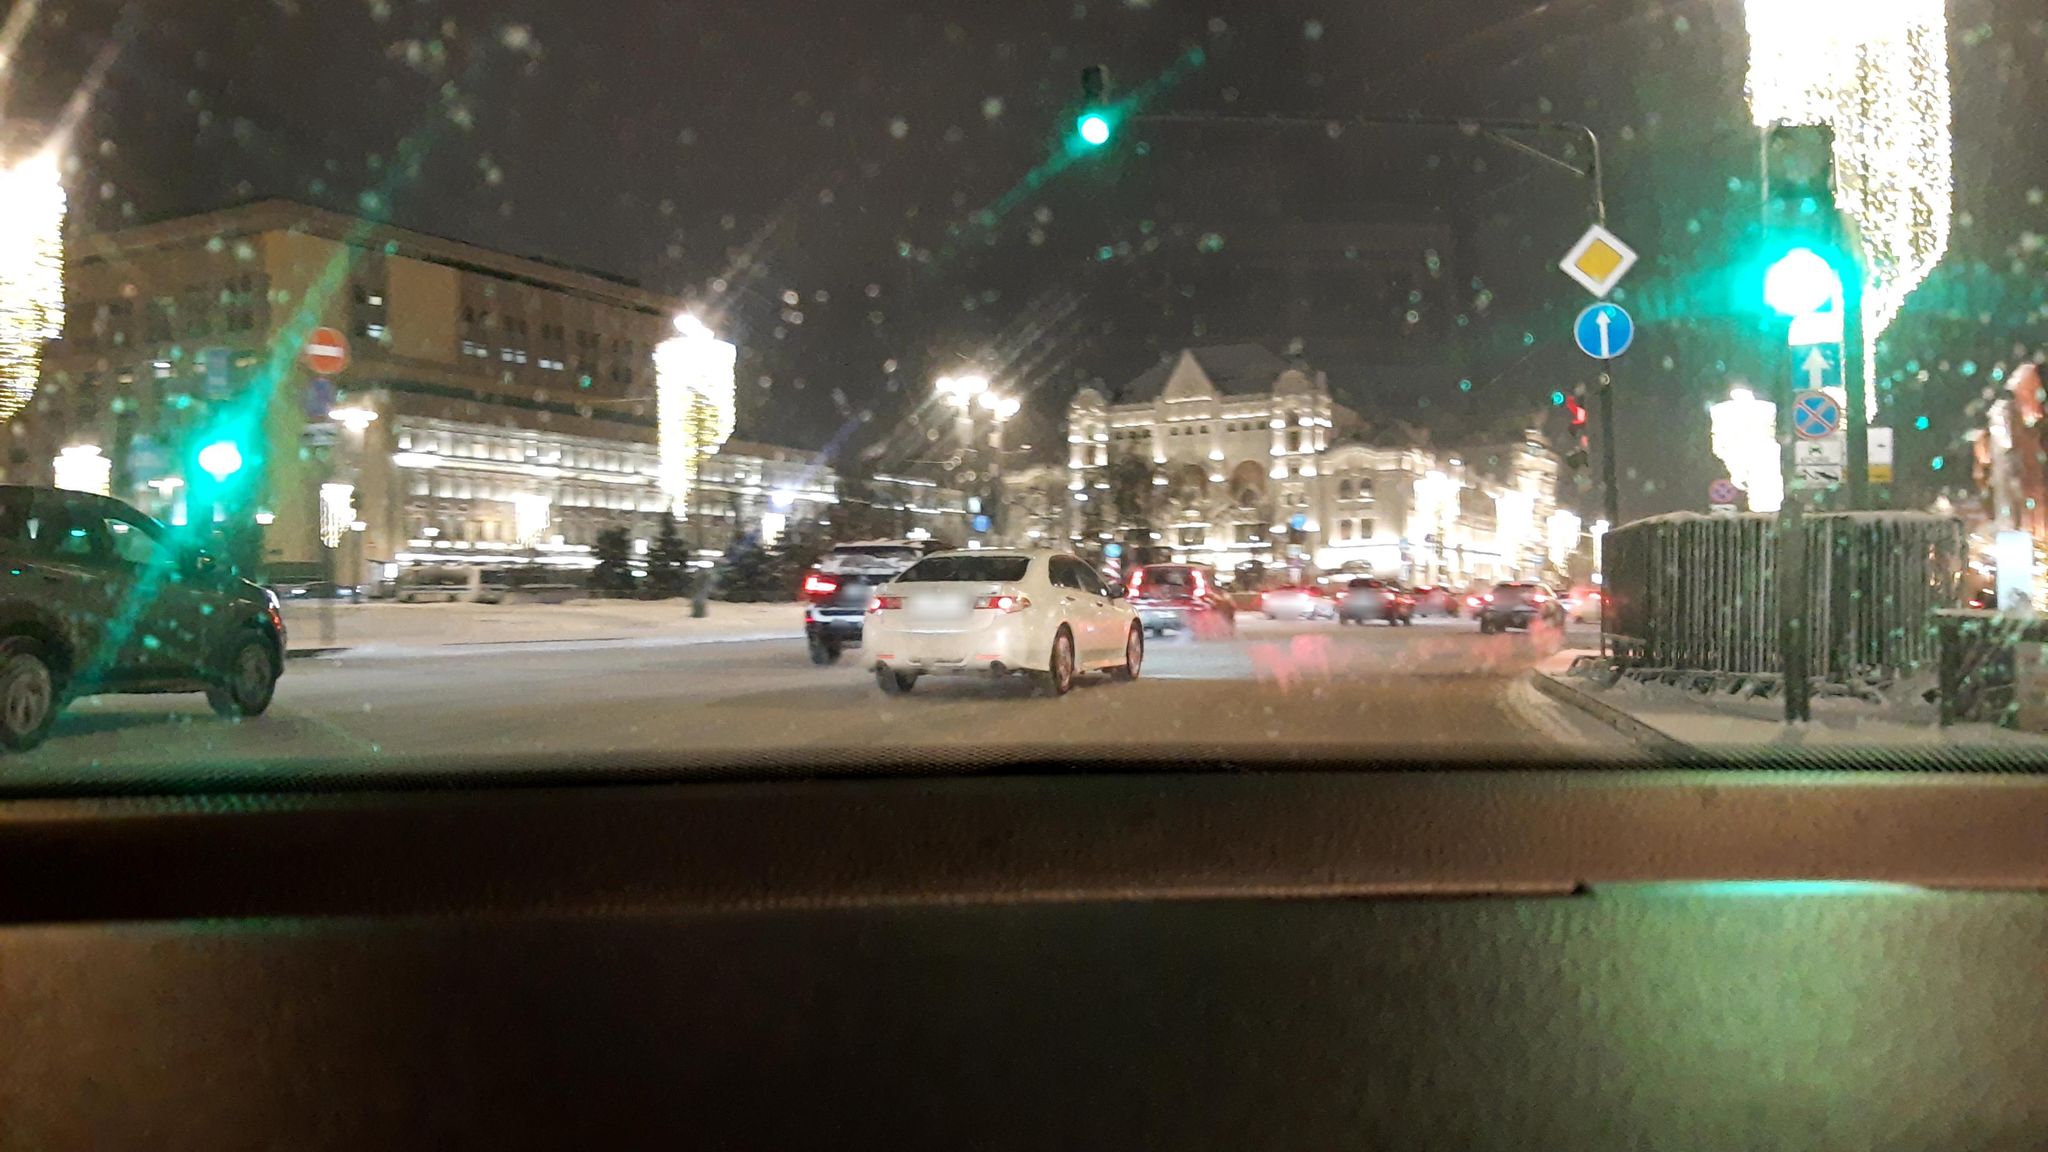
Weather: clear
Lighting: night
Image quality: slightly poor
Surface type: driving surface
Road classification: primary
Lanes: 5
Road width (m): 10
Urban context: urban centre
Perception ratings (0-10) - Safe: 1.98, Lively: 5.11, Beautiful: 6.65, Boring: 0.91, Depressing: 6.23, Wealthy: 4.27